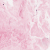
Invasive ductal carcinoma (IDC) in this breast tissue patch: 0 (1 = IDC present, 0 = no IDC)